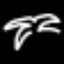
Label: palm tree